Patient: sex M, age 37
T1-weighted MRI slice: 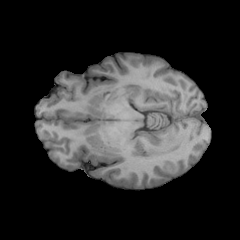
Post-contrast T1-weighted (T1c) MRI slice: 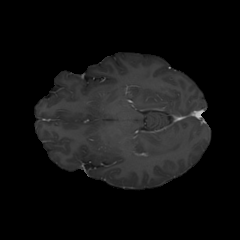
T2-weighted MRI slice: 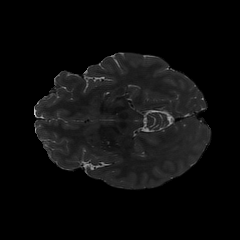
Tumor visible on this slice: no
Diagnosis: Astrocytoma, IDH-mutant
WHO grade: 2